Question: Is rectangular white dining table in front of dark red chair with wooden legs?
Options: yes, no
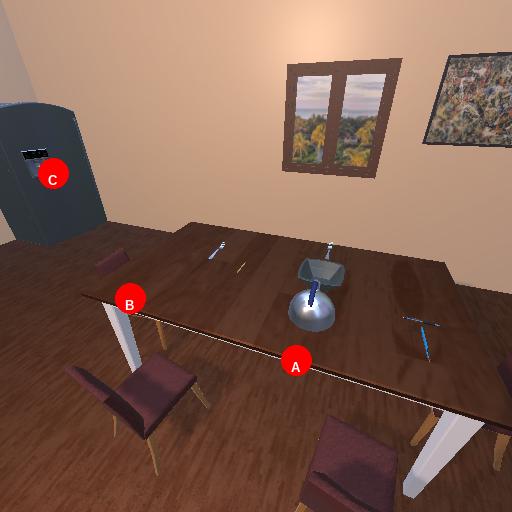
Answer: yes